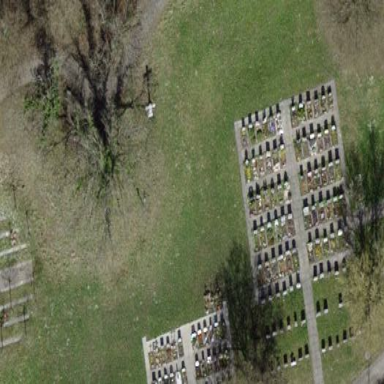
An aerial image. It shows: Cemetery.